Interaction volume radius: 5 \u00c5
Interaction volume height: 25 \u00c5
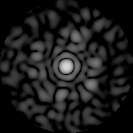
Disorder parameter: 0.8345